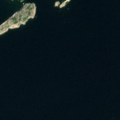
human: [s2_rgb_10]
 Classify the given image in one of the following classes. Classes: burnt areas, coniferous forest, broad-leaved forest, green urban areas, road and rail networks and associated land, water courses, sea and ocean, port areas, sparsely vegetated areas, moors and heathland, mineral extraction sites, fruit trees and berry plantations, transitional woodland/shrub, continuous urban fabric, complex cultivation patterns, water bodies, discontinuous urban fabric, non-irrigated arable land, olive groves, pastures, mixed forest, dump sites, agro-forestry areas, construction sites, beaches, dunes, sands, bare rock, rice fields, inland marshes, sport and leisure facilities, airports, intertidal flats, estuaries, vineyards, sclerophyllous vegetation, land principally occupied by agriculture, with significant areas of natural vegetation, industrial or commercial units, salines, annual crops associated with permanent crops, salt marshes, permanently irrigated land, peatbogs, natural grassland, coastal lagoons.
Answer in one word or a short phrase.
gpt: sea and ocean